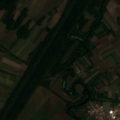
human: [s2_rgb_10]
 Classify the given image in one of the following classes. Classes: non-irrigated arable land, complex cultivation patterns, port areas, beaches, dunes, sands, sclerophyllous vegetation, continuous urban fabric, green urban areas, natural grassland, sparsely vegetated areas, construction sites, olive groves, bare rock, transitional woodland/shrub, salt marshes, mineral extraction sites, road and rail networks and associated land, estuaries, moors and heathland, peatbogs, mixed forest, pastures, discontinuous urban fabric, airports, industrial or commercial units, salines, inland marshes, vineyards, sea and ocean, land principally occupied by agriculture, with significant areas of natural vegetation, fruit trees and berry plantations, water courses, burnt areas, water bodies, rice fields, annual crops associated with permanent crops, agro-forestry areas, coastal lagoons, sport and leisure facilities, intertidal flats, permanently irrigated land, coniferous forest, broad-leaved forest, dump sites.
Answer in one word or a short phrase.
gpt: discontinuous urban fabric, non-irrigated arable land, land principally occupied by agriculture, with significant areas of natural vegetation, transitional woodland/shrub, water courses